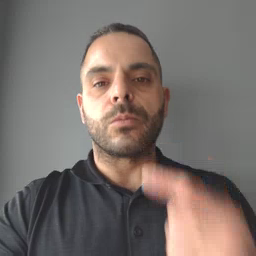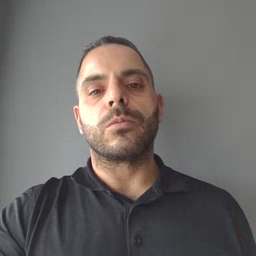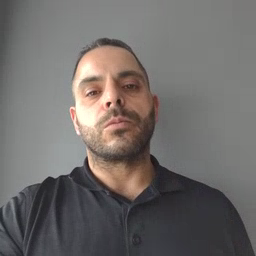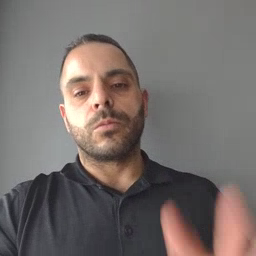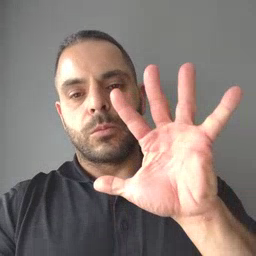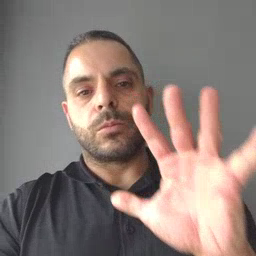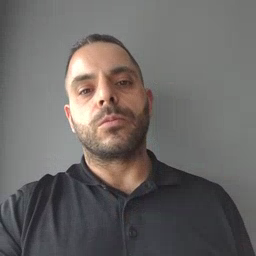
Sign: finger